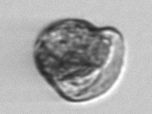
Label: Karenia